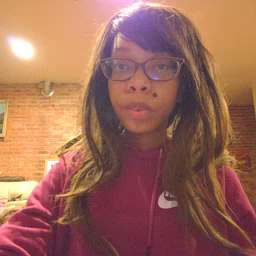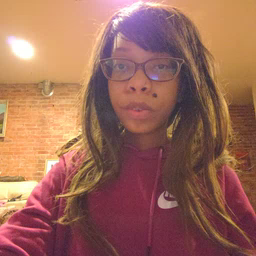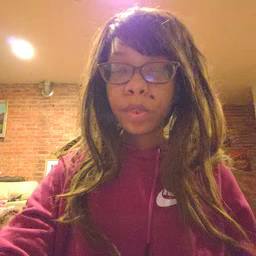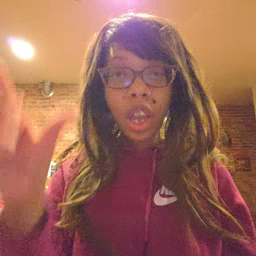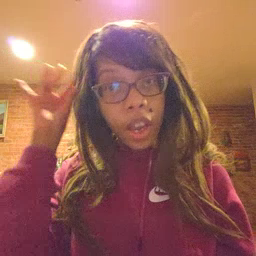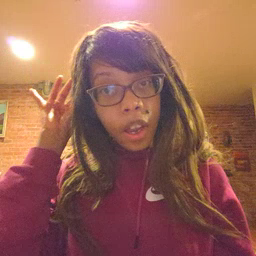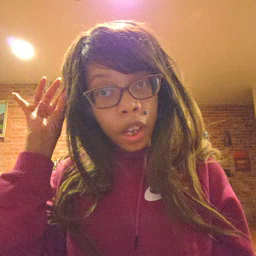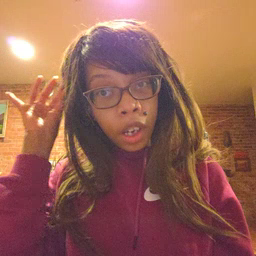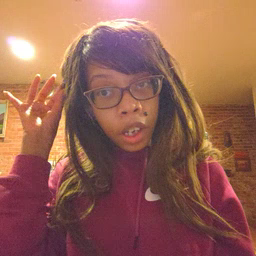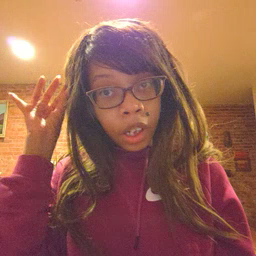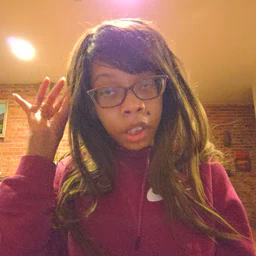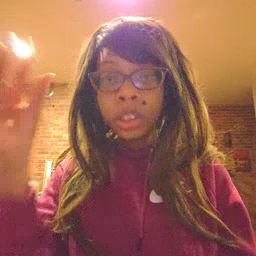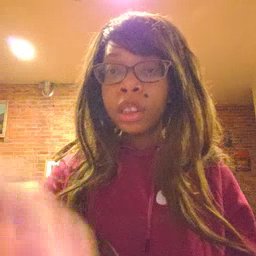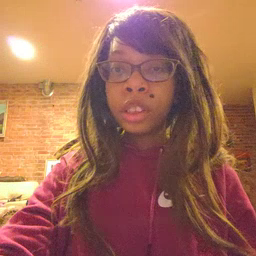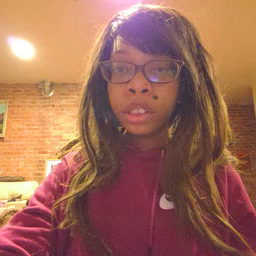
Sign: hair